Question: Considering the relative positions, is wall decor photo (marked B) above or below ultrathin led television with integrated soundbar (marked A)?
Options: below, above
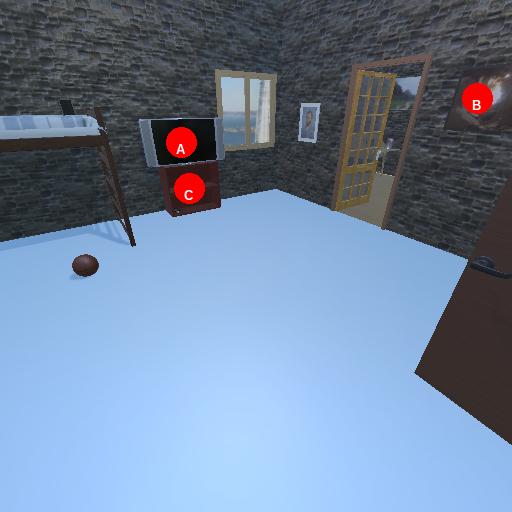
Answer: below